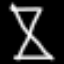
Label: hourglass